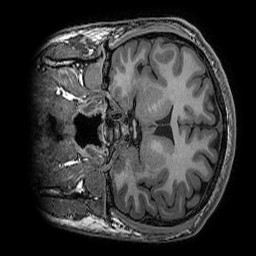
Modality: T1w
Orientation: coronal
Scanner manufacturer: ge
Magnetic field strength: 3 T
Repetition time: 0.008156 s
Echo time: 0.00318 s